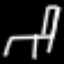
Label: chair